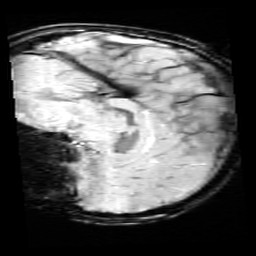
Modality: SWI
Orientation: sagittal
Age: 10
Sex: male
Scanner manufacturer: siemens
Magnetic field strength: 3 T
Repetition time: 0.027 s
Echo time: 0.02 s